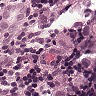
Metastatic tissue present: yes